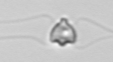
Label: Chaetoceros_didymus